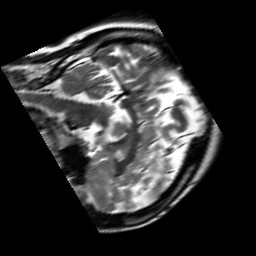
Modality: T2w
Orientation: sagittal
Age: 20
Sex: female
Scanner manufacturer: siemens
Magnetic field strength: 3 T
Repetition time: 7 s
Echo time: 0.09 s